Question: First things first: I'm not sure whether the information that I'm going to provide will be enough, I will happily add additional information if needed.
I'm serializing a complex structure into the JSON-Format, Field[i][0] is the "this"-reference to an object.
Firebug's Output on JSON.Stringify(myObj)

This is all fine and working as long as I keep it all JS. But now I have the requirement to serialize and send it to my backend to get the reference + computed information back.
Now how do I map back to the reference I had before? How do I bind this ref back to an Object?
This $$hash thing looks internal and proprietarish so I havent even bothered trying something like Object[$$hash] = ref or whatever.
This general idea probably seems pretty whack, but the result is returned asynchrously and I need an identifier to bind the new information back to the original object. Obviously I could just make up my own identifier for that, but I was wondering whether there's an option to solve it this way.
The objects are created like this (likewise)
'''
var arrayOfObj = []
arrayOfObj.push(new Object.With.SomeSettersAndGetters());
'''
The Object has a method like
'''
function GetRef(){
return this;
}
'''
Which I'm using to keep a ID/Ref through my code.
Thank you!
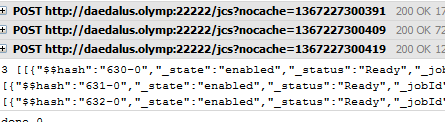
Answer: If you want to update a series of instances and make many Ajax requests, then you need to look at Ajax long polling and queueing techniques. You won't be able to preserve the reference, but regardless of what Ajax technique you use, make use of the below trick to preserve the reference.
Add long polling on top and you're good to go.
The idea is this:
Assume the server will respond in JSON format. If you need to refer to the original references, here's my two cents:
Update the exact references when the server replies. Say you have 10 instances of 'Something' stored in an array. On a successful response, you use the methods in the 'Something' class to update the specific instances in whatever way you want.
'''
/**
* The array with something instances.
* @type {Array.<Something>}
*/
var instances = [];
/**
* The Ajax success function.
* @param {Event} event The event object.
*/
function ajaxSuccess(event) {
var response = event.target.getResponseText();
var actualResponse = JSON.parse(response);
for (var i = 0, len = actualResponse.length; i++) {
instances[i].setWhatever(actualResponse[i].whatever);
};
};
'''
The above is a more procedural approach. If you want full blown OOP in JS, then you think in modular design patterns. Say you have a module that loads data into some place. Basically, everything related to that module is an instance property.
'''
var myModule = function() {
this.whatever = 1;
};
myModule.prototype.loadMore = function() {
var request = new XMLHttpRequest(),
that = this; // store a reference to this.
request.send(); // etc
request.onreadystatechange = that.onSucess;
};
myModule.prototype.onSucess = function(event) {
var response = JSON.parse(event.target.getResponseText());
this.whatever = response.whatever;
};
var moduleInstance = new myModule();
myModule.loadMore();
// Now the scope is always preserved. The callback function will be executed in the right scope.
'''
Let's assume on the backend side of things, you have a model class that mimics your client side JavaScript model. Say you want to update a reference inside a model that displays text. I use Scala on the backend, but look at the fields/properties and ignore the syntax.
'''
case class Article (
title: String,// these are my DB fields for an Article.
punchline: String,
content: String,
author: String
);
// now assume the client is making a request and the server returns the JSON
// for an article. So the reply would be something like:
{"title": "Sample title", "punchline": "whatever", "content": "bla bla bla boring", "author": "Charlie Sheen"};
// when you do
var response = JSON.parse(event.target.getResponseText());
// response will become a JavaScript object with the exact same properties.
// again, my backend choice is irrelevant.
// Now assume I am inside the success function, which gets called in the same scope
// as the original object, so it refers TO THE SAME THING.
// the trick is to maintain the reference with var that = this.
// otherwise the onSuccess function will be called in global scope.
// now because it's pointing to the same object.
// I can update whatever I want.
this.title = response.title;
this.punchline = response.punchline;
this.content = response.content;
this.author = response.author;
// or I can put it all in a single variable.
this.data = response;
'''
What you need to remember is that scope needs to be preserved. That's the trick.
When I do 'var that = this;' I copy a reference to the model instance. The reference is remembered through higher-order, not current scope.
Then I tell the 'XMLHttpRequest' object to call 'that.ajaxSuccess' when it is complete. Because I used 'that', the 'ajaxSuccess' function will be called in the scope of the current object. So inside the 'ajaxSuccess' function, 'this' will point to the original 'this', the same instance.
JavaScript remembers it for me it when I write 'var that = this;'